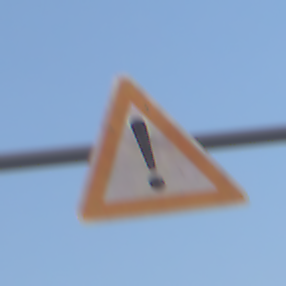
Verkehrszeichen: Gefahrenstelle
Umgebung: Outdoor, Urban
Tageszeit: SunriseSunset
Wetter: Clear
Licht: Natural
Jahreszeit: NotSpecified
Kontrast: MediumContrast